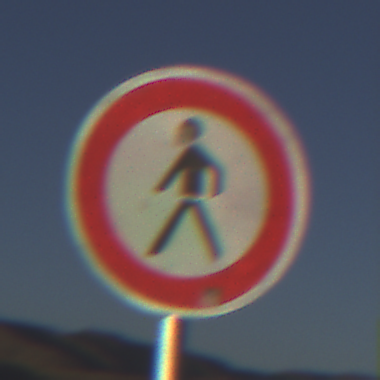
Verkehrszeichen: VerbotFussgaenger
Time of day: SunriseSunset
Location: Outdoor (Nature)
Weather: Clear
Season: NotSpecified
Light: Natural